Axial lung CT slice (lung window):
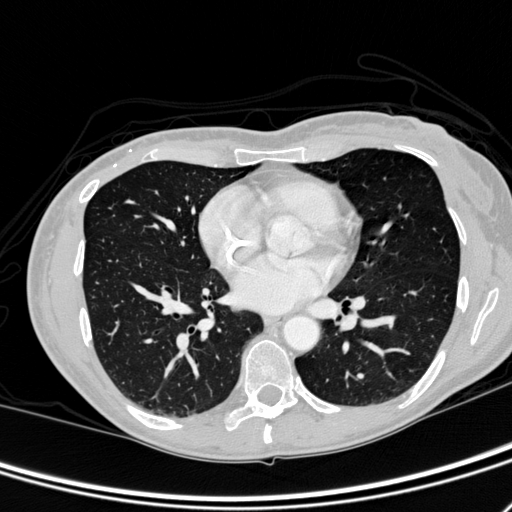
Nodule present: no